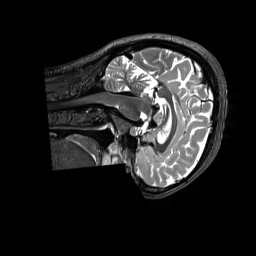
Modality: T2w
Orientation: sagittal
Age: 32
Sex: female
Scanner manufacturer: siemens
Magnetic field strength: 3 T
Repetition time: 3.2 s
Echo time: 0.728 s